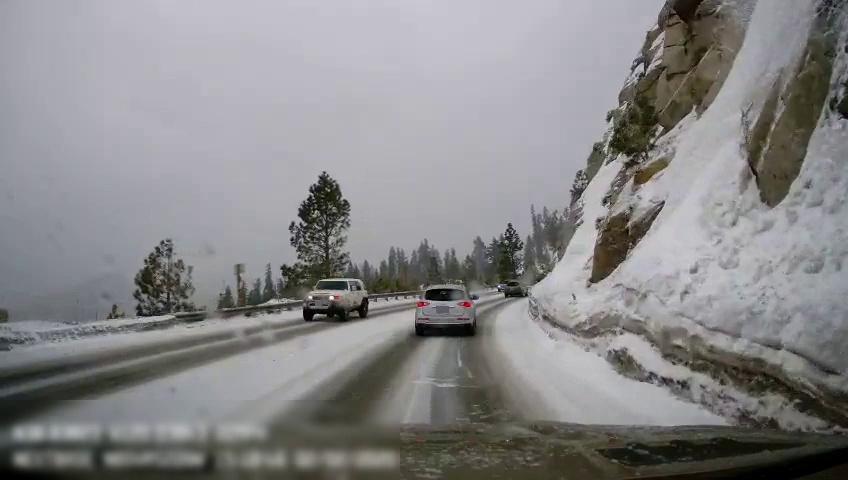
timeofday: Day
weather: Snowy
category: Drivable Space
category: Vehicles | SUV
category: Vehicles | SUV
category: Vehicles | Car
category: Vehicles | Car